Interaction volume radius: 5 \u00c5
Interaction volume height: 10 \u00c5
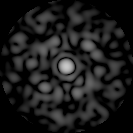
Disorder parameter: 0.7556